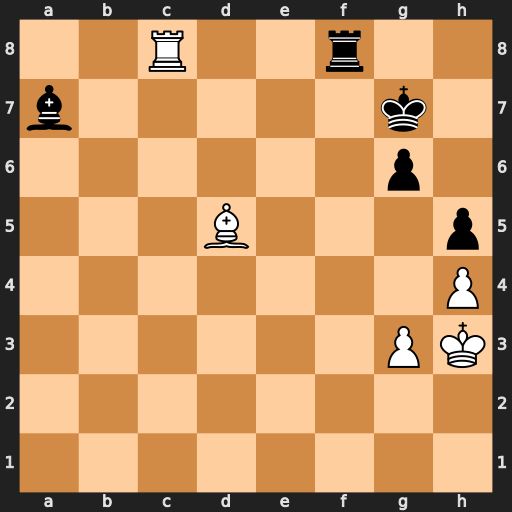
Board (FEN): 2R2r2/b5k1/6p1/3B3p/7P/6PK/8/8
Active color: w
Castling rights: -
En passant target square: -
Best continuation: Rc7+ Kh6 Rxa7